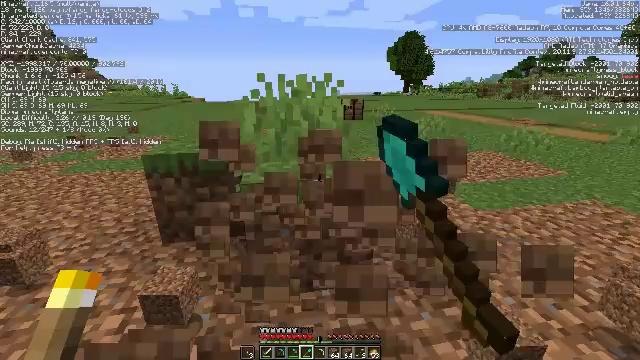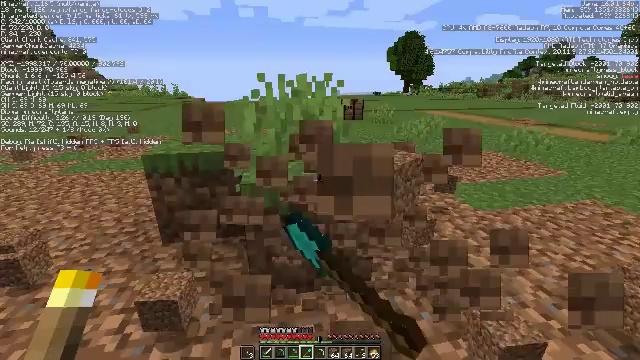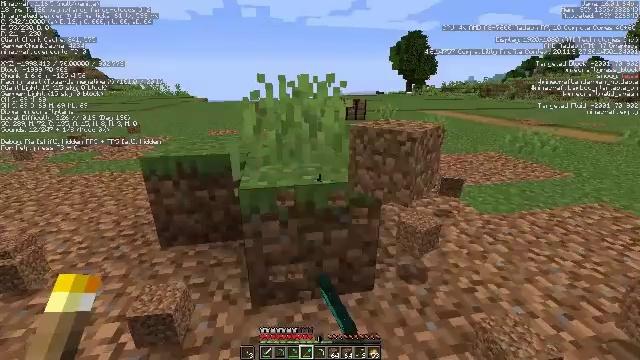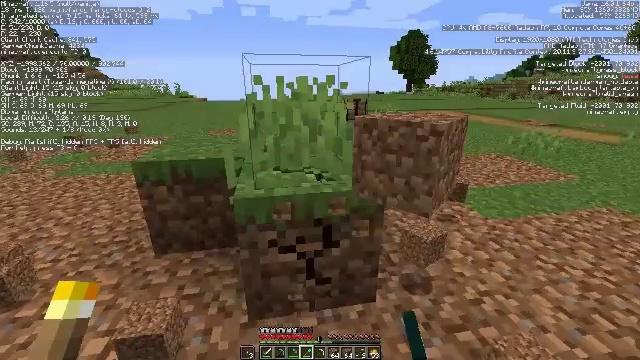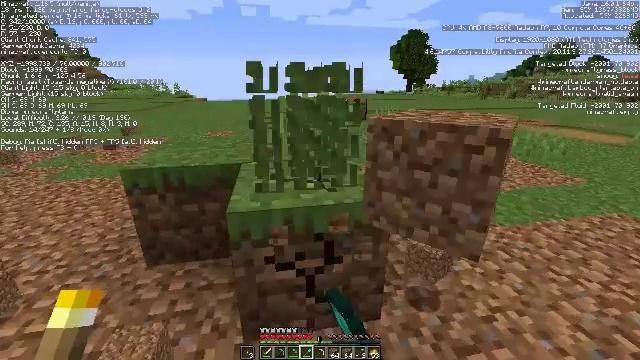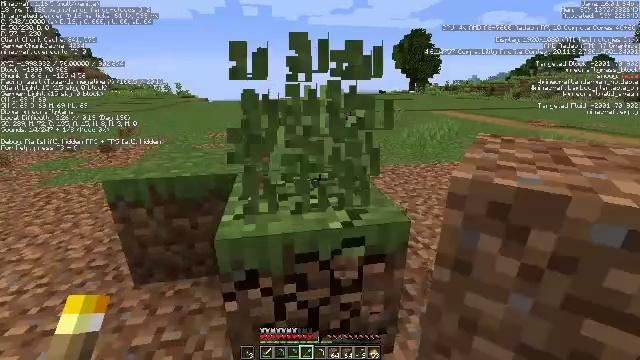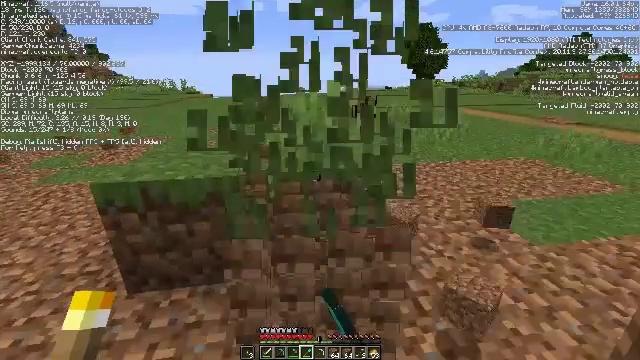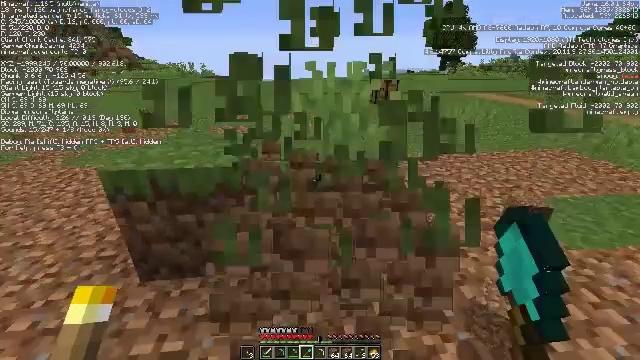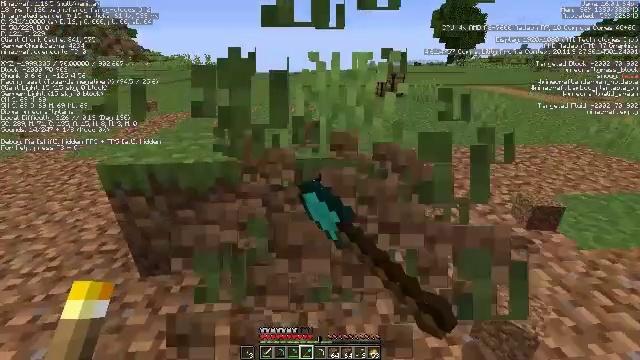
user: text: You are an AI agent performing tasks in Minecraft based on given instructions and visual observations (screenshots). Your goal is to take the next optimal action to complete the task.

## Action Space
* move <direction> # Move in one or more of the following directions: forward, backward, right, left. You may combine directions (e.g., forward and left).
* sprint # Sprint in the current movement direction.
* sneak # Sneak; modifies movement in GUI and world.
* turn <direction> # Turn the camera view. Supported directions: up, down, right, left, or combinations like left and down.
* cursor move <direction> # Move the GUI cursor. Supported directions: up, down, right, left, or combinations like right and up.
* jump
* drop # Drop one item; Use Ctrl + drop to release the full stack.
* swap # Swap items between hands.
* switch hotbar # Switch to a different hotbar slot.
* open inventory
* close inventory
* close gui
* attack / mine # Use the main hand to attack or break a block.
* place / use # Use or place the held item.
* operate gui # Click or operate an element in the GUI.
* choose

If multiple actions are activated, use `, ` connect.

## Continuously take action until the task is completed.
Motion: motion action
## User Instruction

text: Gather grass on the ground.
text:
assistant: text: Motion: attack / mine
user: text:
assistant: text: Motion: move forward, attack / mine
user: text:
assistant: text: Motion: move forward, attack / mine
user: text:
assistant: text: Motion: move forward, attack / mine
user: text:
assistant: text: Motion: move forward, attack / mine
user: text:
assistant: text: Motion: move forward, turn left, attack / mine
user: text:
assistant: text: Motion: turn left and down, attack / mine
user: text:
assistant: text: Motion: turn left and down, attack / mine
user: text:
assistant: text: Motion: attack / mine